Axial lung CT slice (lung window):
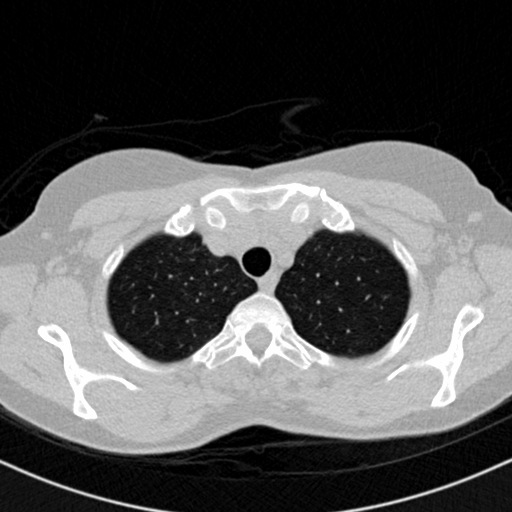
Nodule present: no